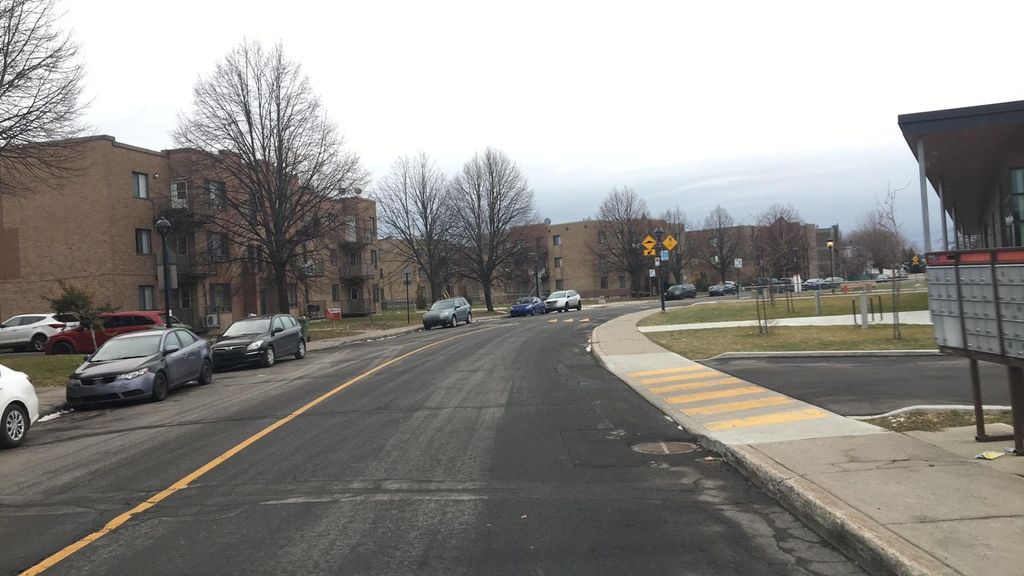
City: montreal